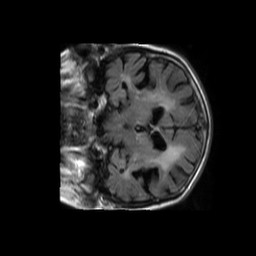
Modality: FLAIR
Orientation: coronal
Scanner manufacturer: philips
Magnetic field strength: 1.5 T
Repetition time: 6 s
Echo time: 0.12 s